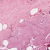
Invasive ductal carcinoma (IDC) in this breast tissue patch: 0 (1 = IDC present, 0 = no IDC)